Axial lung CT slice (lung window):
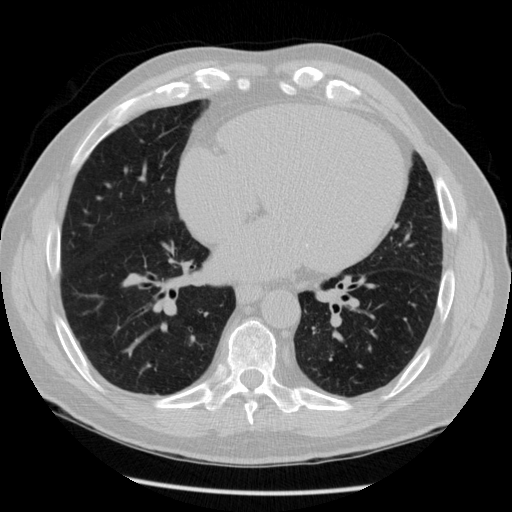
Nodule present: no